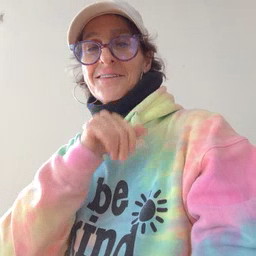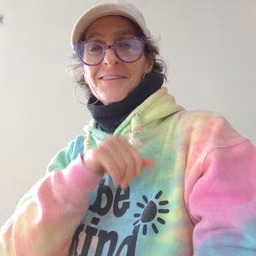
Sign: pig